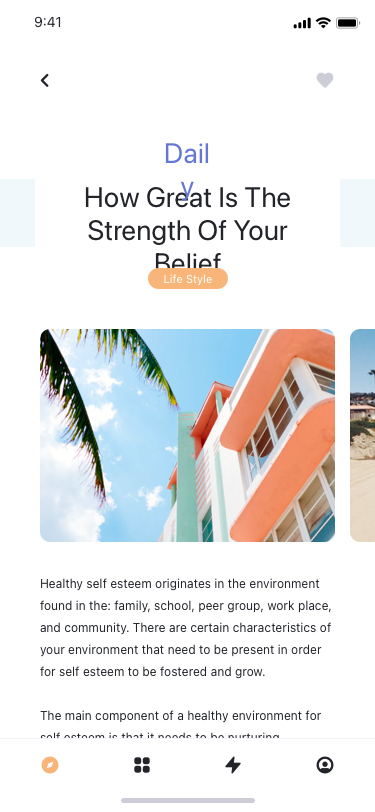
Text in this UI design:
Healthy self esteem originates in the environment found in the: family, school, peer group, work place, and community. There are certain characteristics of your environment that need to be present in order for self esteem to be fostered and grow.

The main component of a healthy environment for self esteem is that it needs to be nurturing.
How Great Is The Strength Of Your Belief
Daily